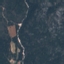
Land use / land cover: HerbaceousVegetation